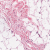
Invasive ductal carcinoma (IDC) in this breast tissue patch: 0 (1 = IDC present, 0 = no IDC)